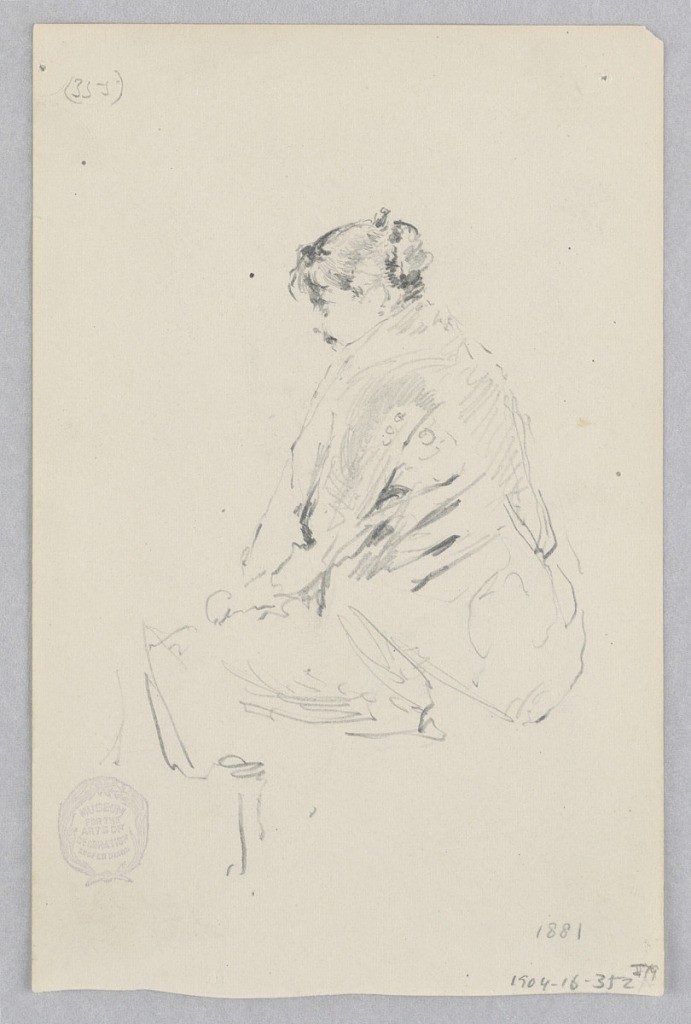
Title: Woman
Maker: Robert Frederick Blum, American, 1857–1903
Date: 1881
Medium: Graphite on wove paper
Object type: Drawing
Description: Sketch of a female figure.